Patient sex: F
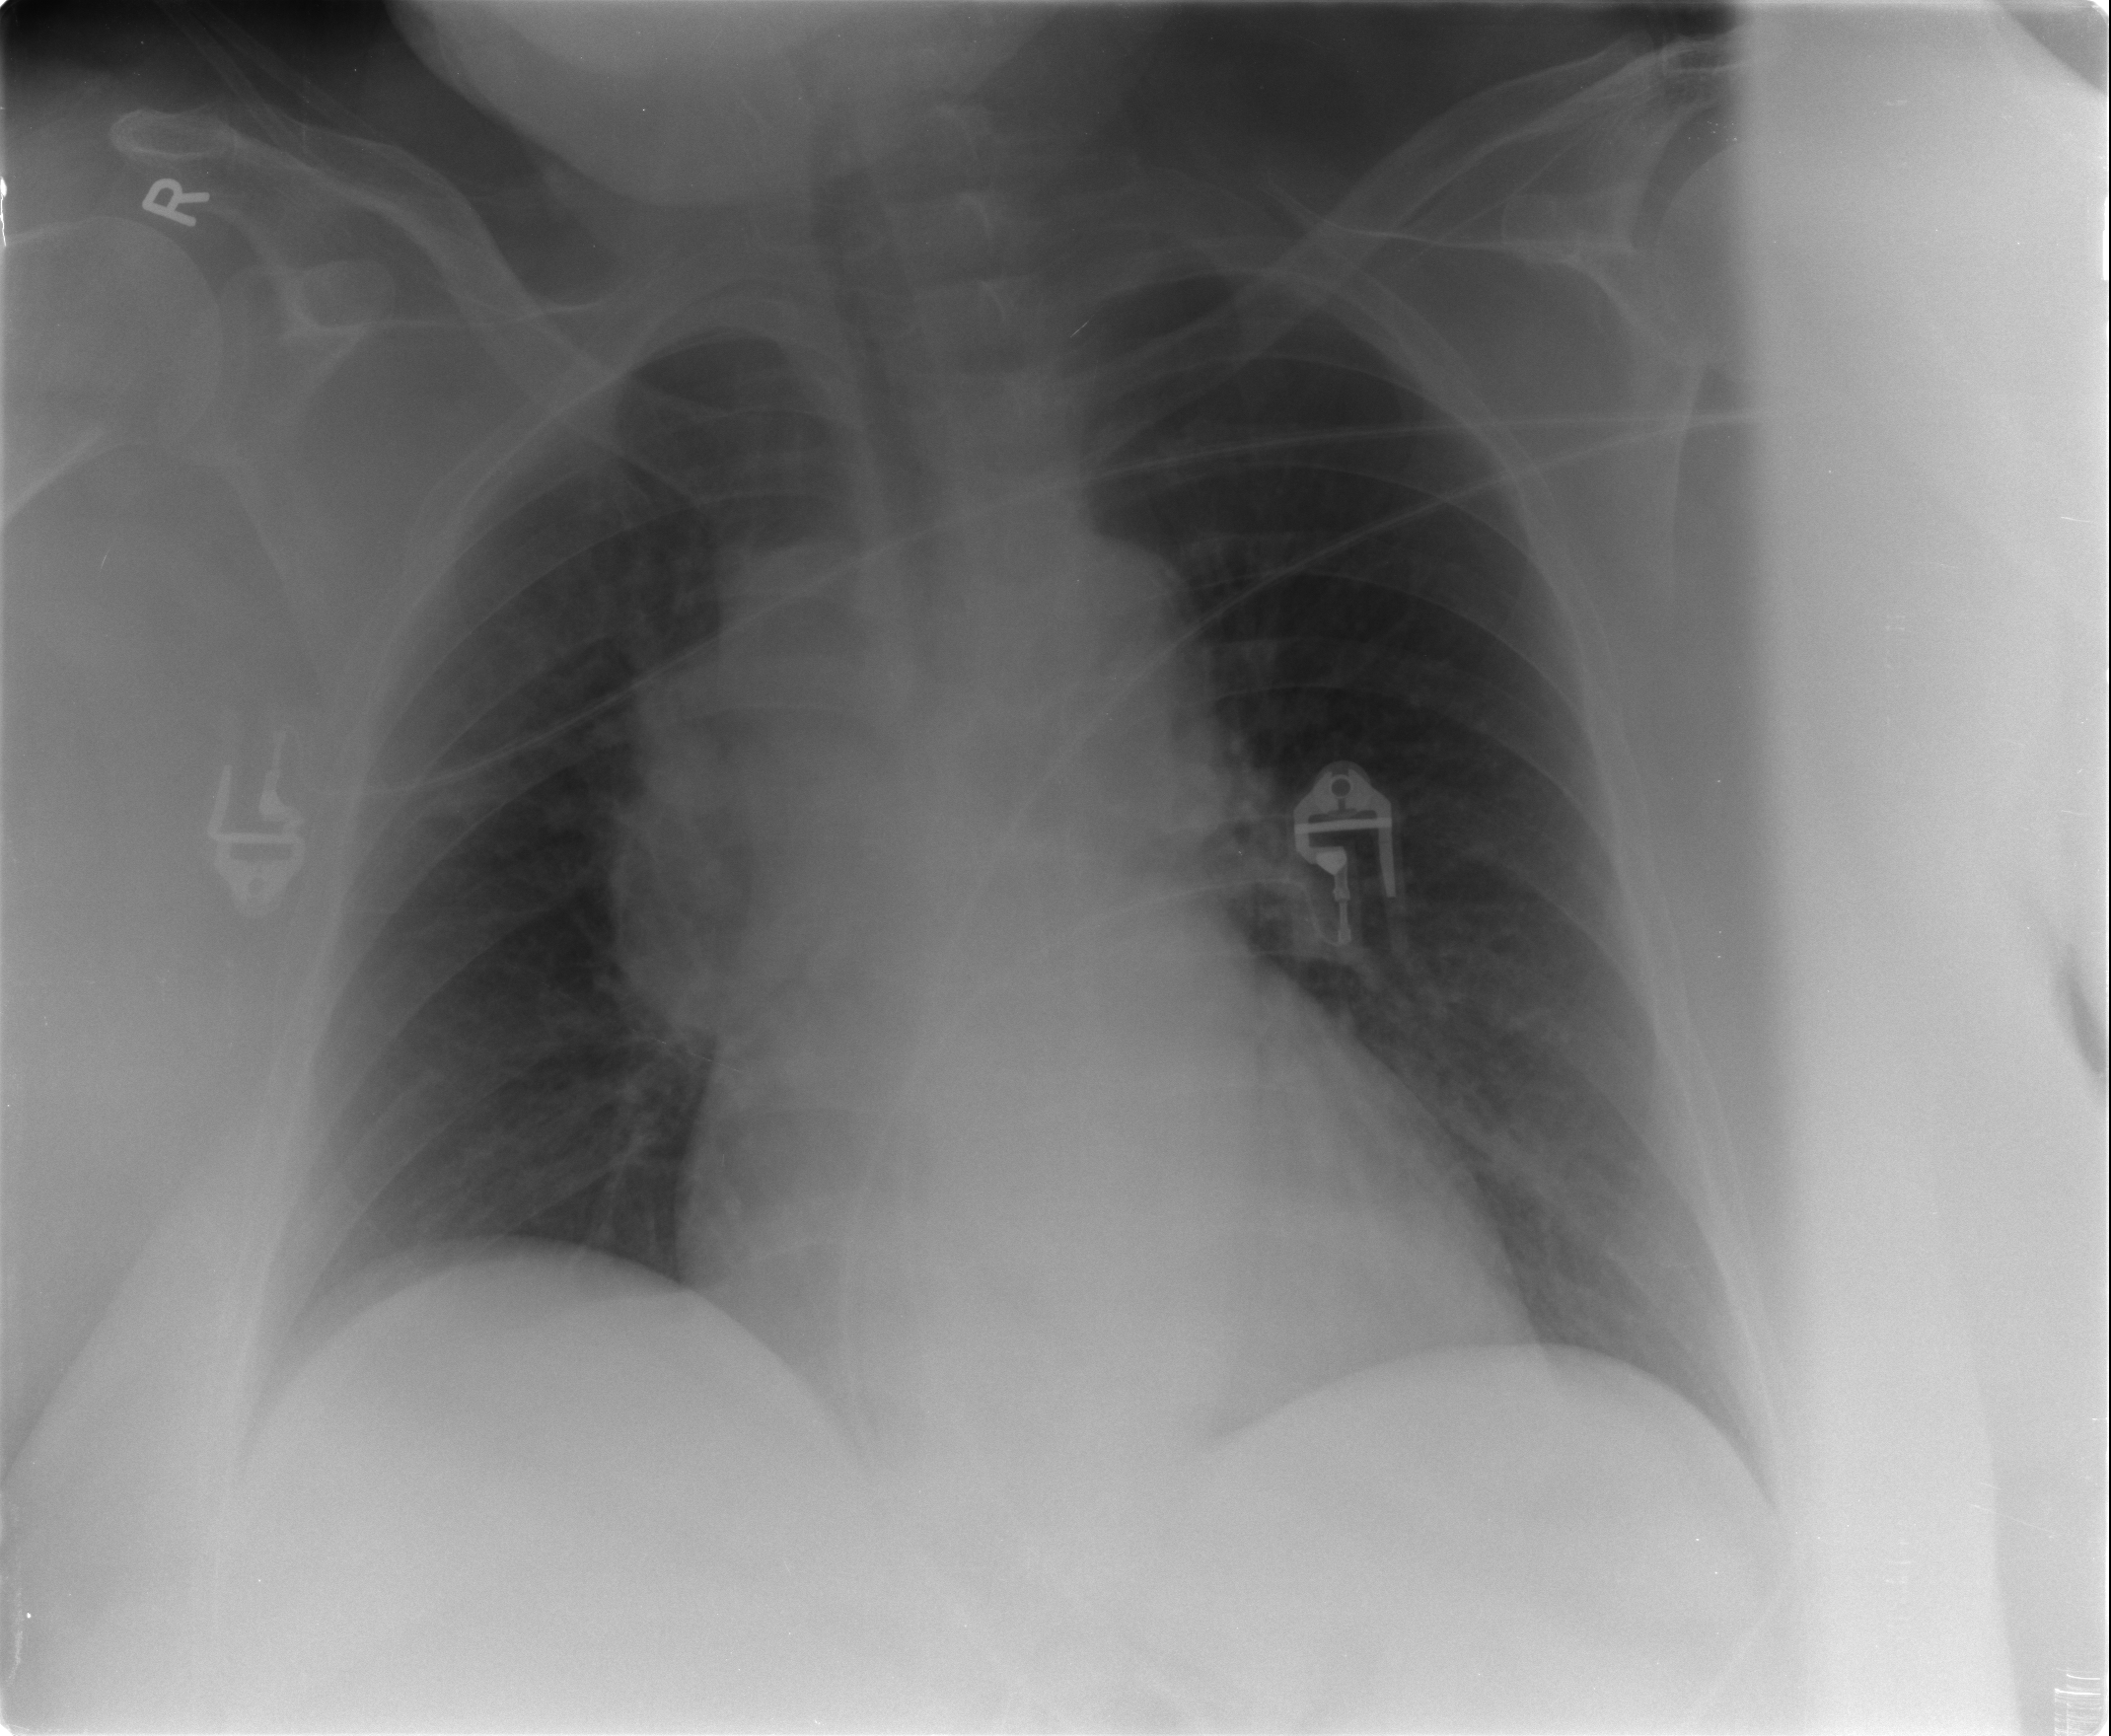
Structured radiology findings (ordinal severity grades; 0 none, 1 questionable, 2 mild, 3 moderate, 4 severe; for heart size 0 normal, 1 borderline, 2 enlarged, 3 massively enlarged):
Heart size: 0
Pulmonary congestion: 0
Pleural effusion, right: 0
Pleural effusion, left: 0
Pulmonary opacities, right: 0
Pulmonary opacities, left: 0
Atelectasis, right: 2
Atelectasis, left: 0